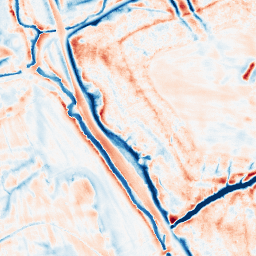
Category: edge_preserving
Decomposition family: bilateral
Decomposition parameters: d: 21
sigma_color: 25
sigma_space: 25
Upsampling method: lanczos
Upsampling parameters: scale: 8
Upsampling scale: 8